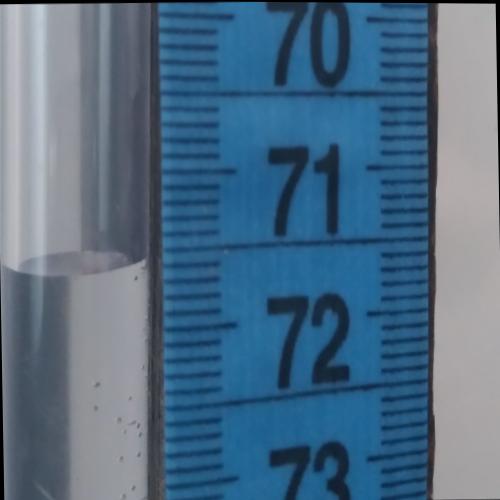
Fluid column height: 71.6 cm